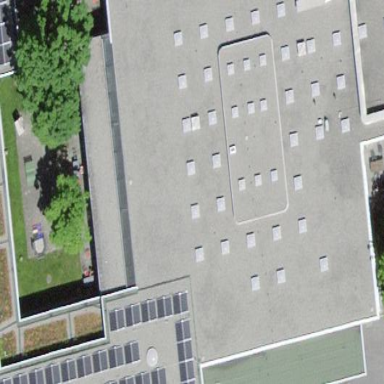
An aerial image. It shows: School building with flat roof.